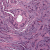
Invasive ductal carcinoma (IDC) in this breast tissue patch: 1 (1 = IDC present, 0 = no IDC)